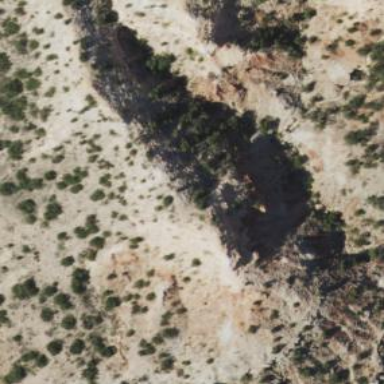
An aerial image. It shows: Natural cliff.